Field crop: tomato
Growth stage: 1
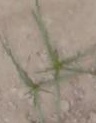
Species: cyperus